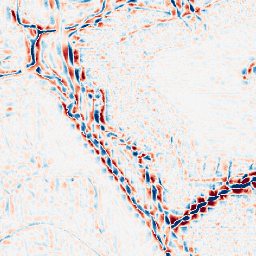
Category: wavelet
Decomposition family: wavelet_biorthogonal
Decomposition parameters: wavelet: bior2.4
level: 3
Upsampling method: regularized
Upsampling parameters: scale: 2
lambda_reg: 0.01
Upsampling scale: 2